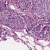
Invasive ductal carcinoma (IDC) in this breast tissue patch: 1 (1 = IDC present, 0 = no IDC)